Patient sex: M
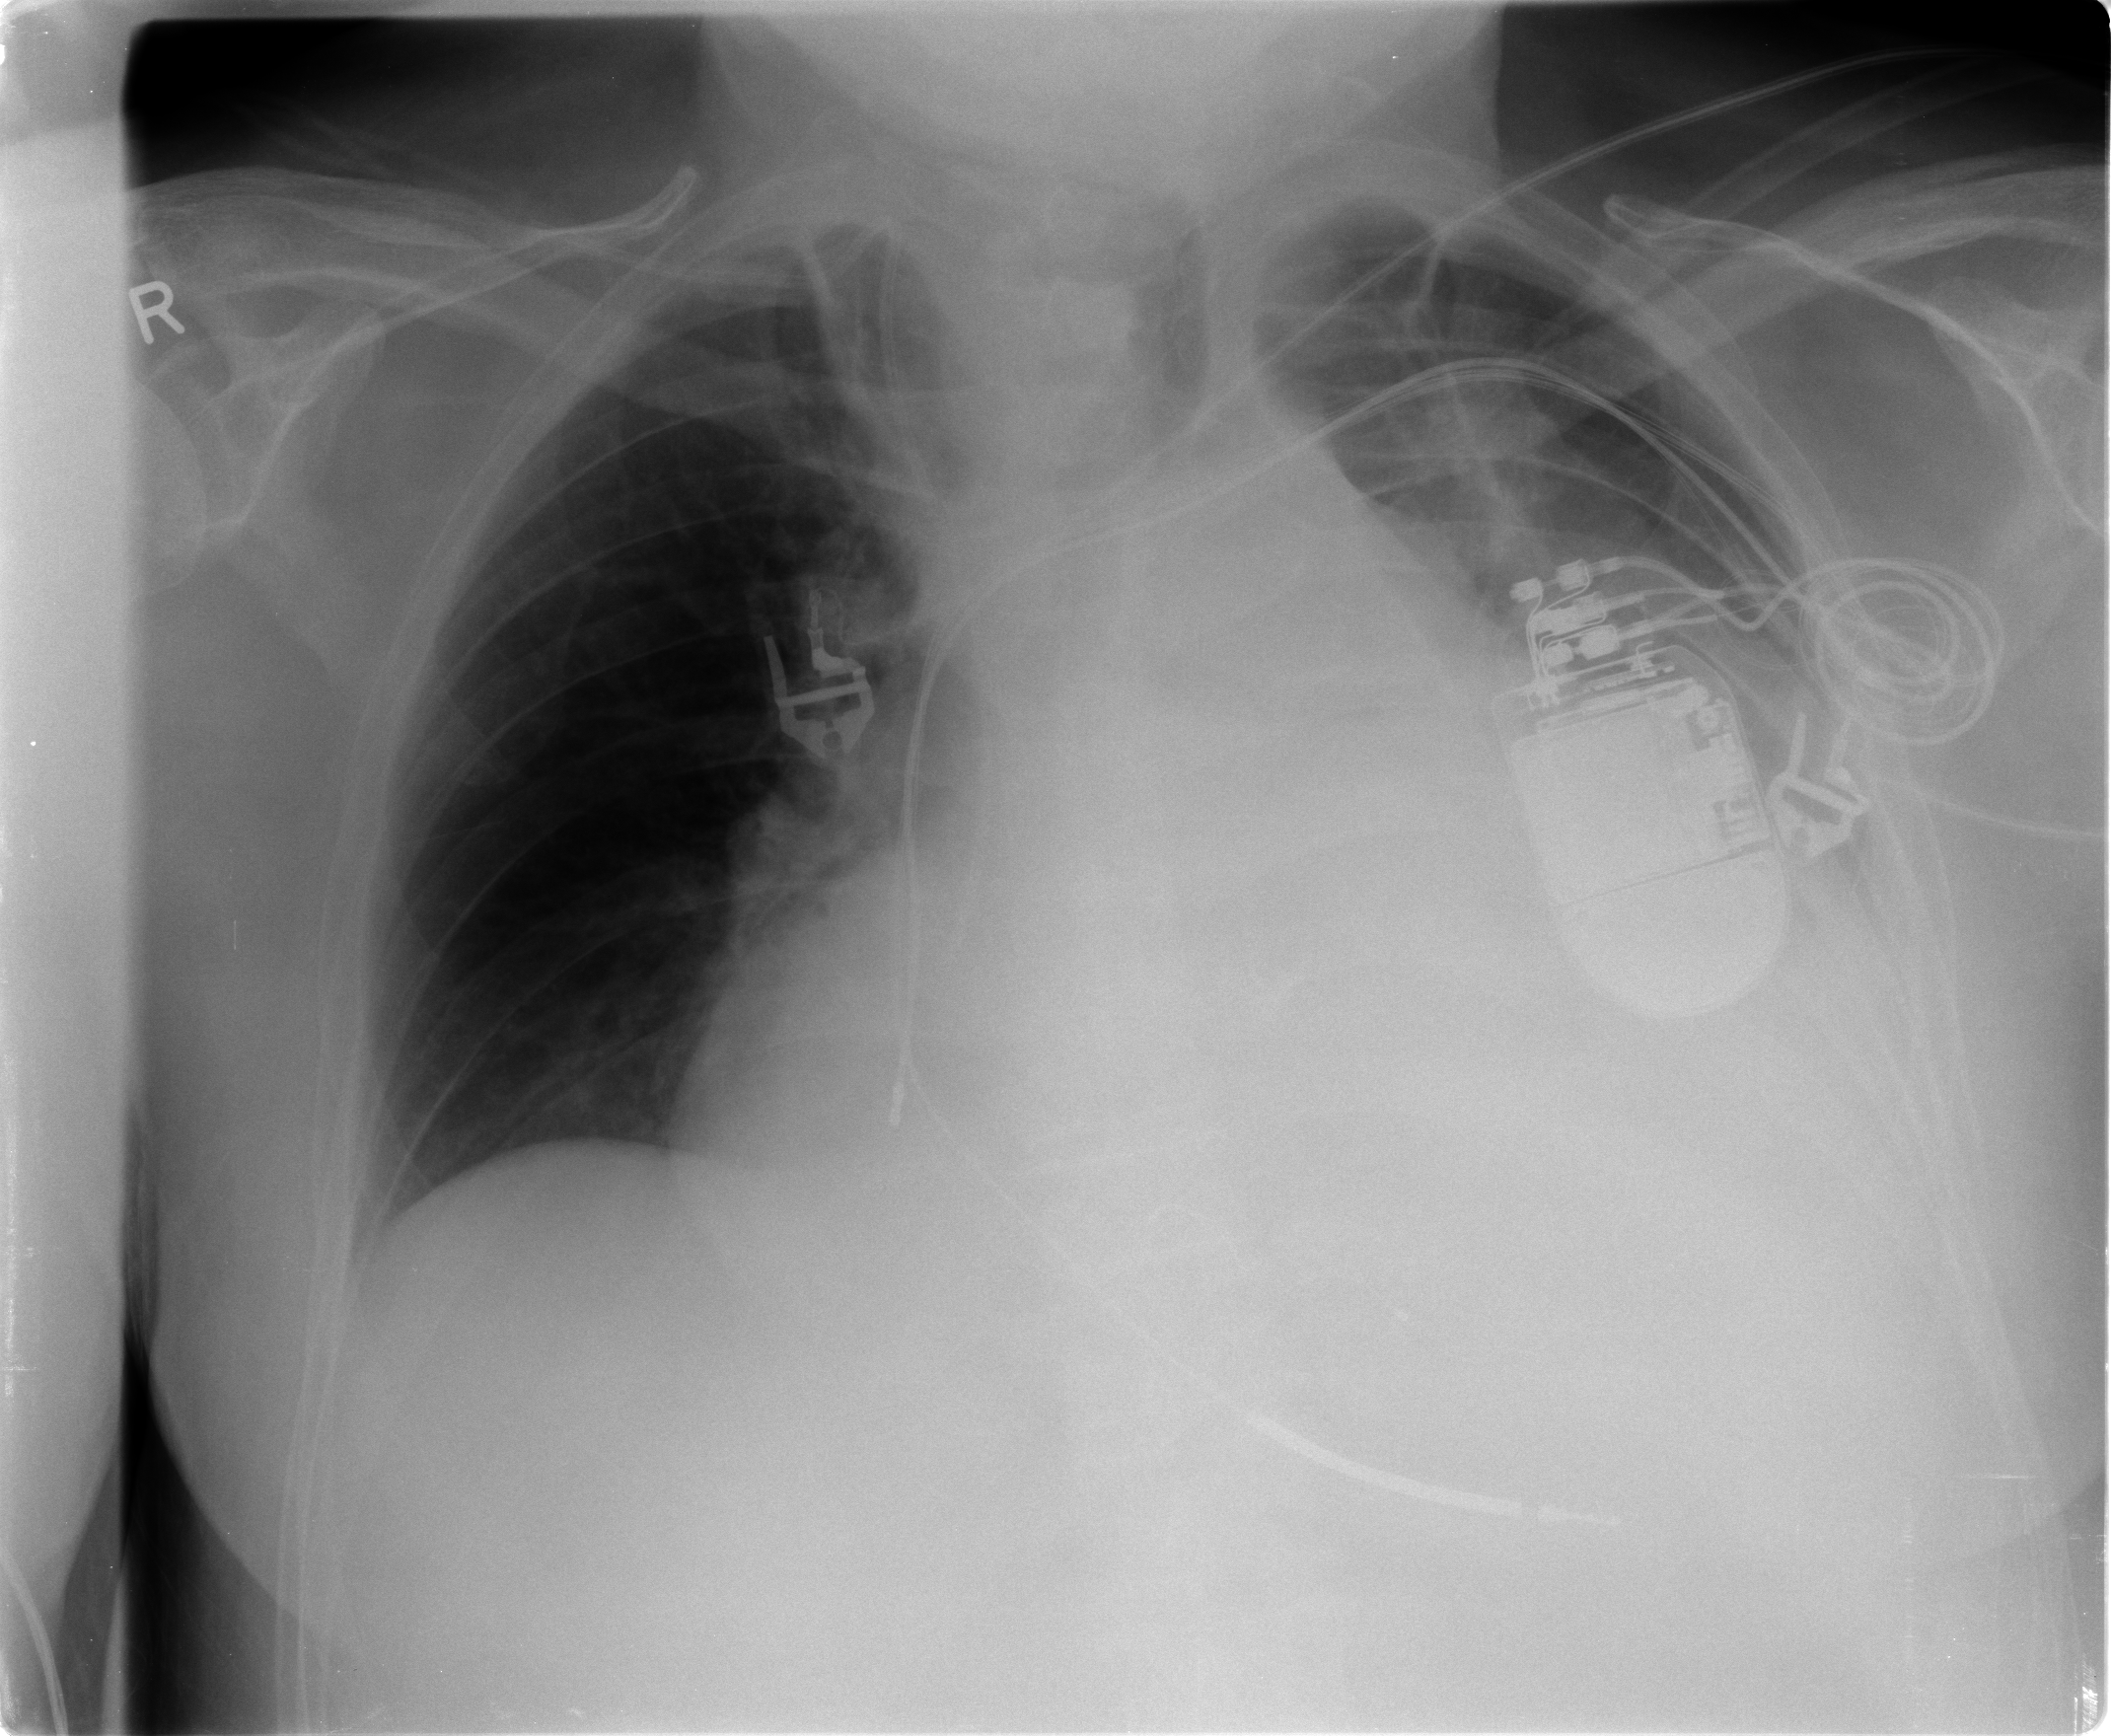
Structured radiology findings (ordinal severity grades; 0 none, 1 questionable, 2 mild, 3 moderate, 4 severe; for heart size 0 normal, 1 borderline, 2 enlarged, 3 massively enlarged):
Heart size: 2
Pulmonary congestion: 0
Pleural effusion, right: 0
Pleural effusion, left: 2
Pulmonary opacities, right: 0
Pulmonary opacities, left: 0
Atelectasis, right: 0
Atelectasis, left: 1